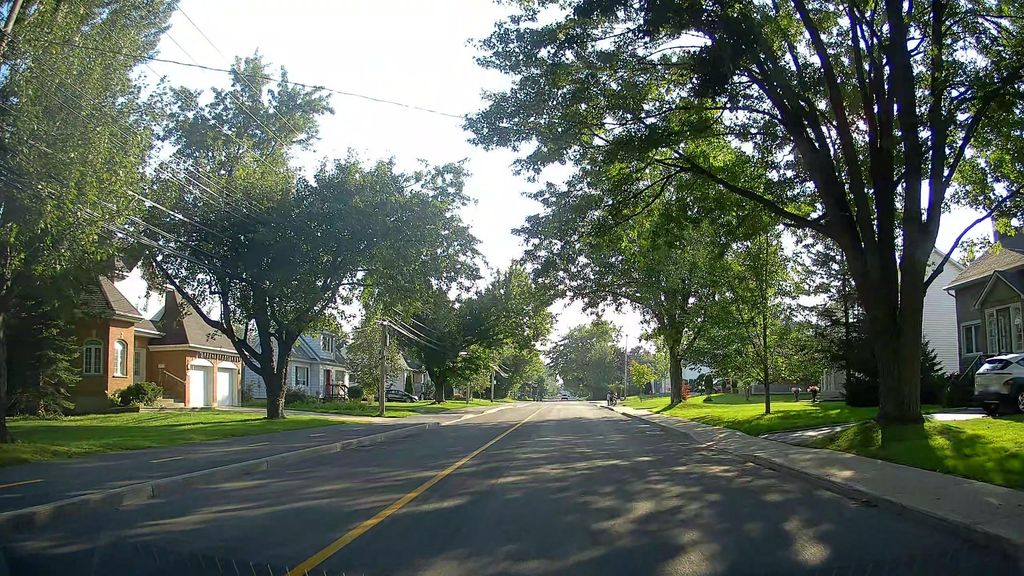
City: montreal